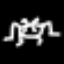
Label: frog